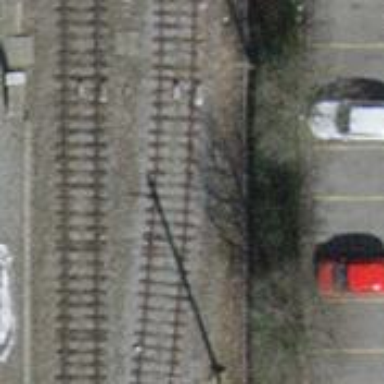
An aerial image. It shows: Single railway track with electrification through contact line.